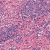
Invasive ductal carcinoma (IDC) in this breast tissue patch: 1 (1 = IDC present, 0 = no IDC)